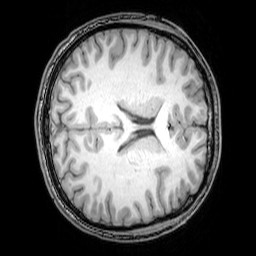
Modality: T1w
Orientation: axial
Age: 22
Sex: male
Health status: healthy
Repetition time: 0.081 s
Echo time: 0.037 s